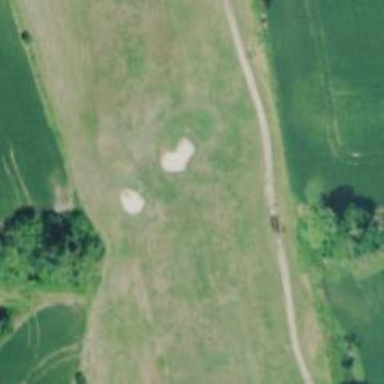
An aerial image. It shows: Grassy area designated as golf fairway.